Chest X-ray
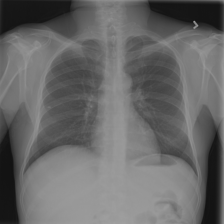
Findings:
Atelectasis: negative
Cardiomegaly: negative
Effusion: positive
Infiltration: negative
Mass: negative
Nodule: positive
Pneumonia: negative
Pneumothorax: negative
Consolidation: negative
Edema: negative
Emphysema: negative
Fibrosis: negative
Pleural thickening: negative
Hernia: negative